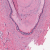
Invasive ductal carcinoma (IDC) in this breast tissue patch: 0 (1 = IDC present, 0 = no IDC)